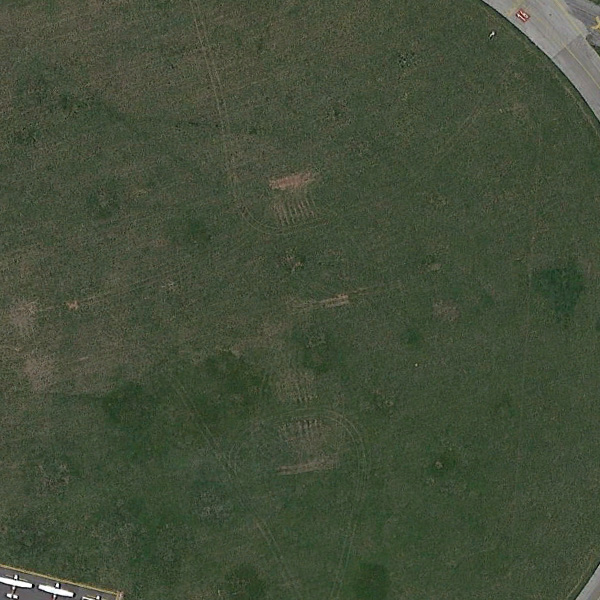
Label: Meadow